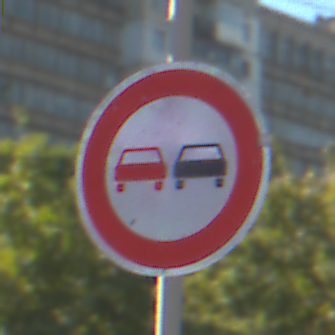
Verkehrszeichen: Ueberholverbot
Umgebung: Outdoor, Urban
Tageszeit: Midday
Wetter: Clear
Licht: Natural
Jahreszeit: NotSpecified
Kontrast: HighContrast